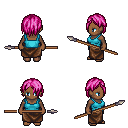
a pixel art fantasy rpg character, female body template, human, dark skin, teal pirate shirt, robe skirt, pink bangs hairstyle, spear, four views (front, back, left, right), 2x2 character sprite sheet, small pixel art, hard edges, no anti-aliasing